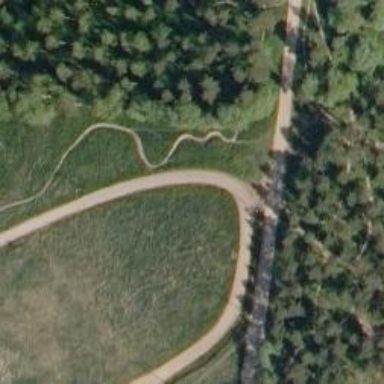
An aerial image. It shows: Path.